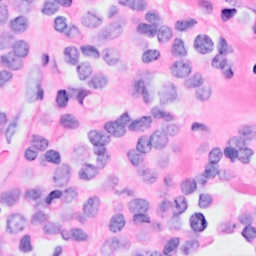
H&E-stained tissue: Breast